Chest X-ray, PA view. Patient: 53 years old, sex F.
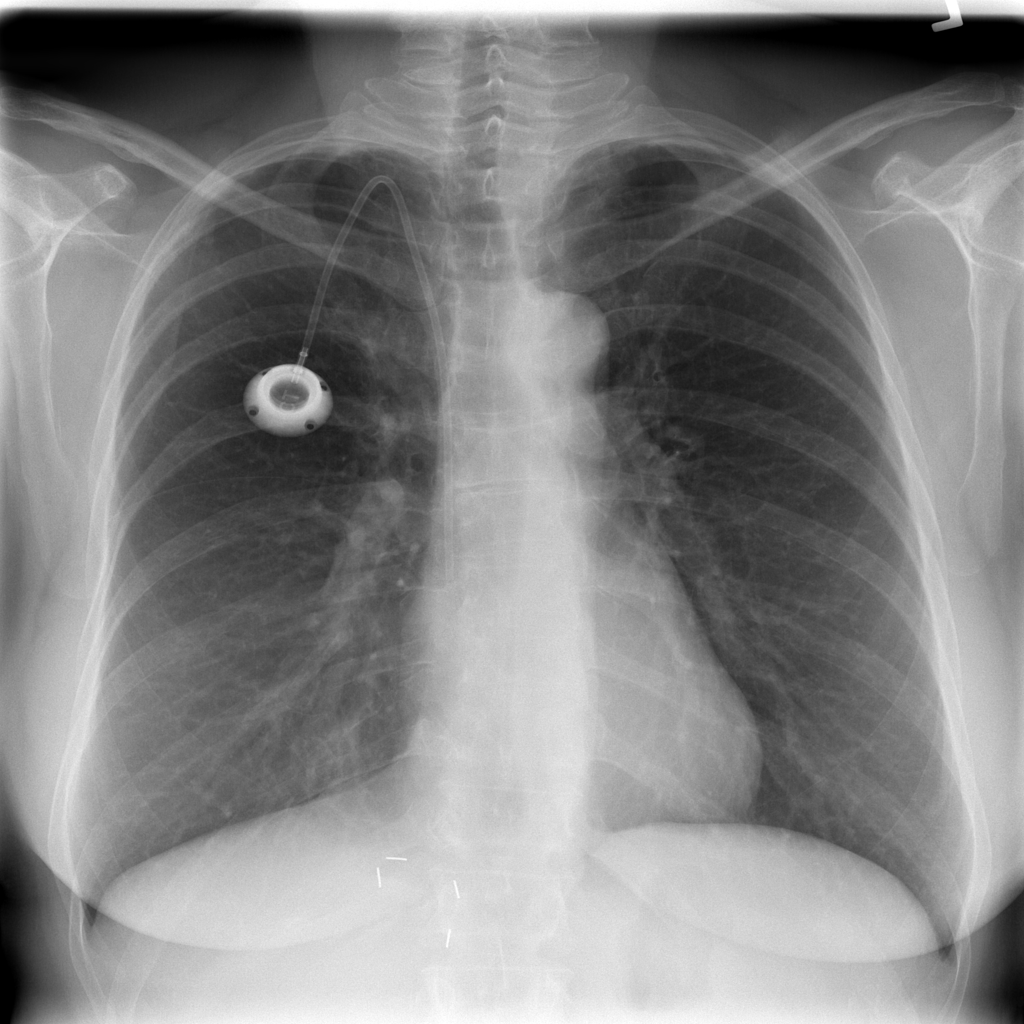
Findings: No Finding